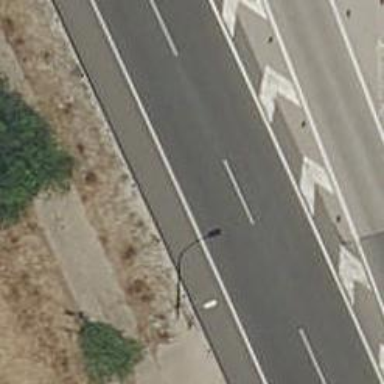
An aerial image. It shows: Asphalt motorway link.